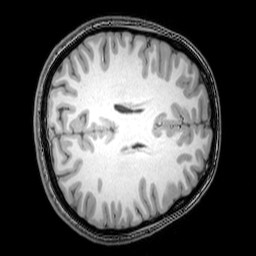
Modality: T1w
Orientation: axial
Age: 20
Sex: female
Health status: healthy
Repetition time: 0.081 s
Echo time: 0.037 s